Question: Often when reading documentation on what arguments can be passed to a method, I see brackets used within the arguments list like this:

What do the brackets mean in this context? Why are the commas the brackets?
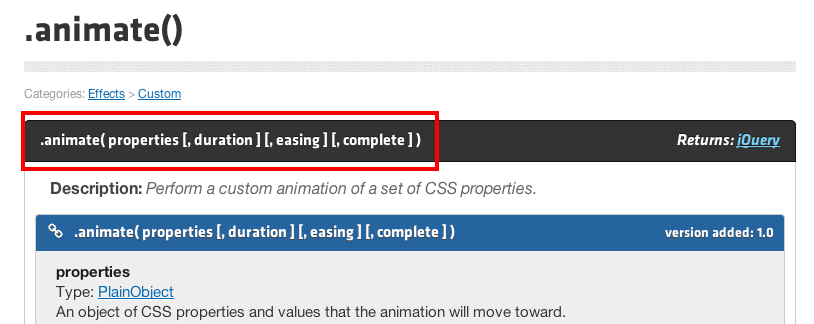
Answer: 'required' '[optional]' '<required>' '[<optional>, <but both needed>]'.
This is almost always the case.